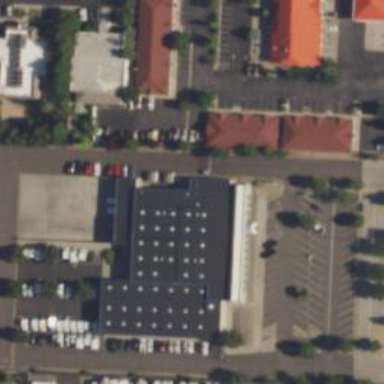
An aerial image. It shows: Post office.